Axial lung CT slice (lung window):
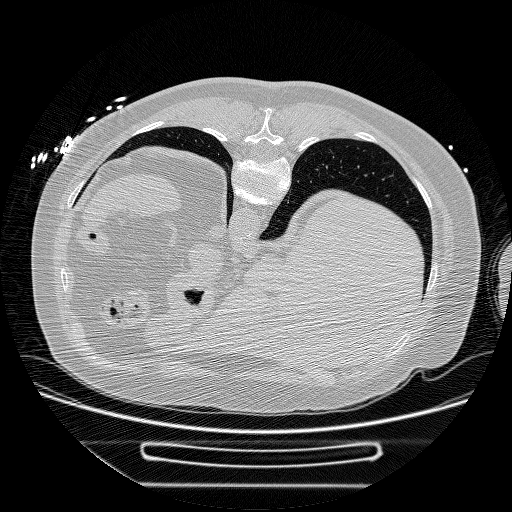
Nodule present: no